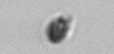
Label: nanoplankton_mix